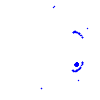
Particle: electron